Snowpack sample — Loveland Pass, Silver Plume, Colorado, USA (2/11/26, 12:00 PM MST)
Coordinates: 39.663, -105.886
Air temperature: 35 °F
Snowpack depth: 82 cm
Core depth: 40 cm
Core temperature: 23 °F
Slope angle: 13°, slope face: 12°
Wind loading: high
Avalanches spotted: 1
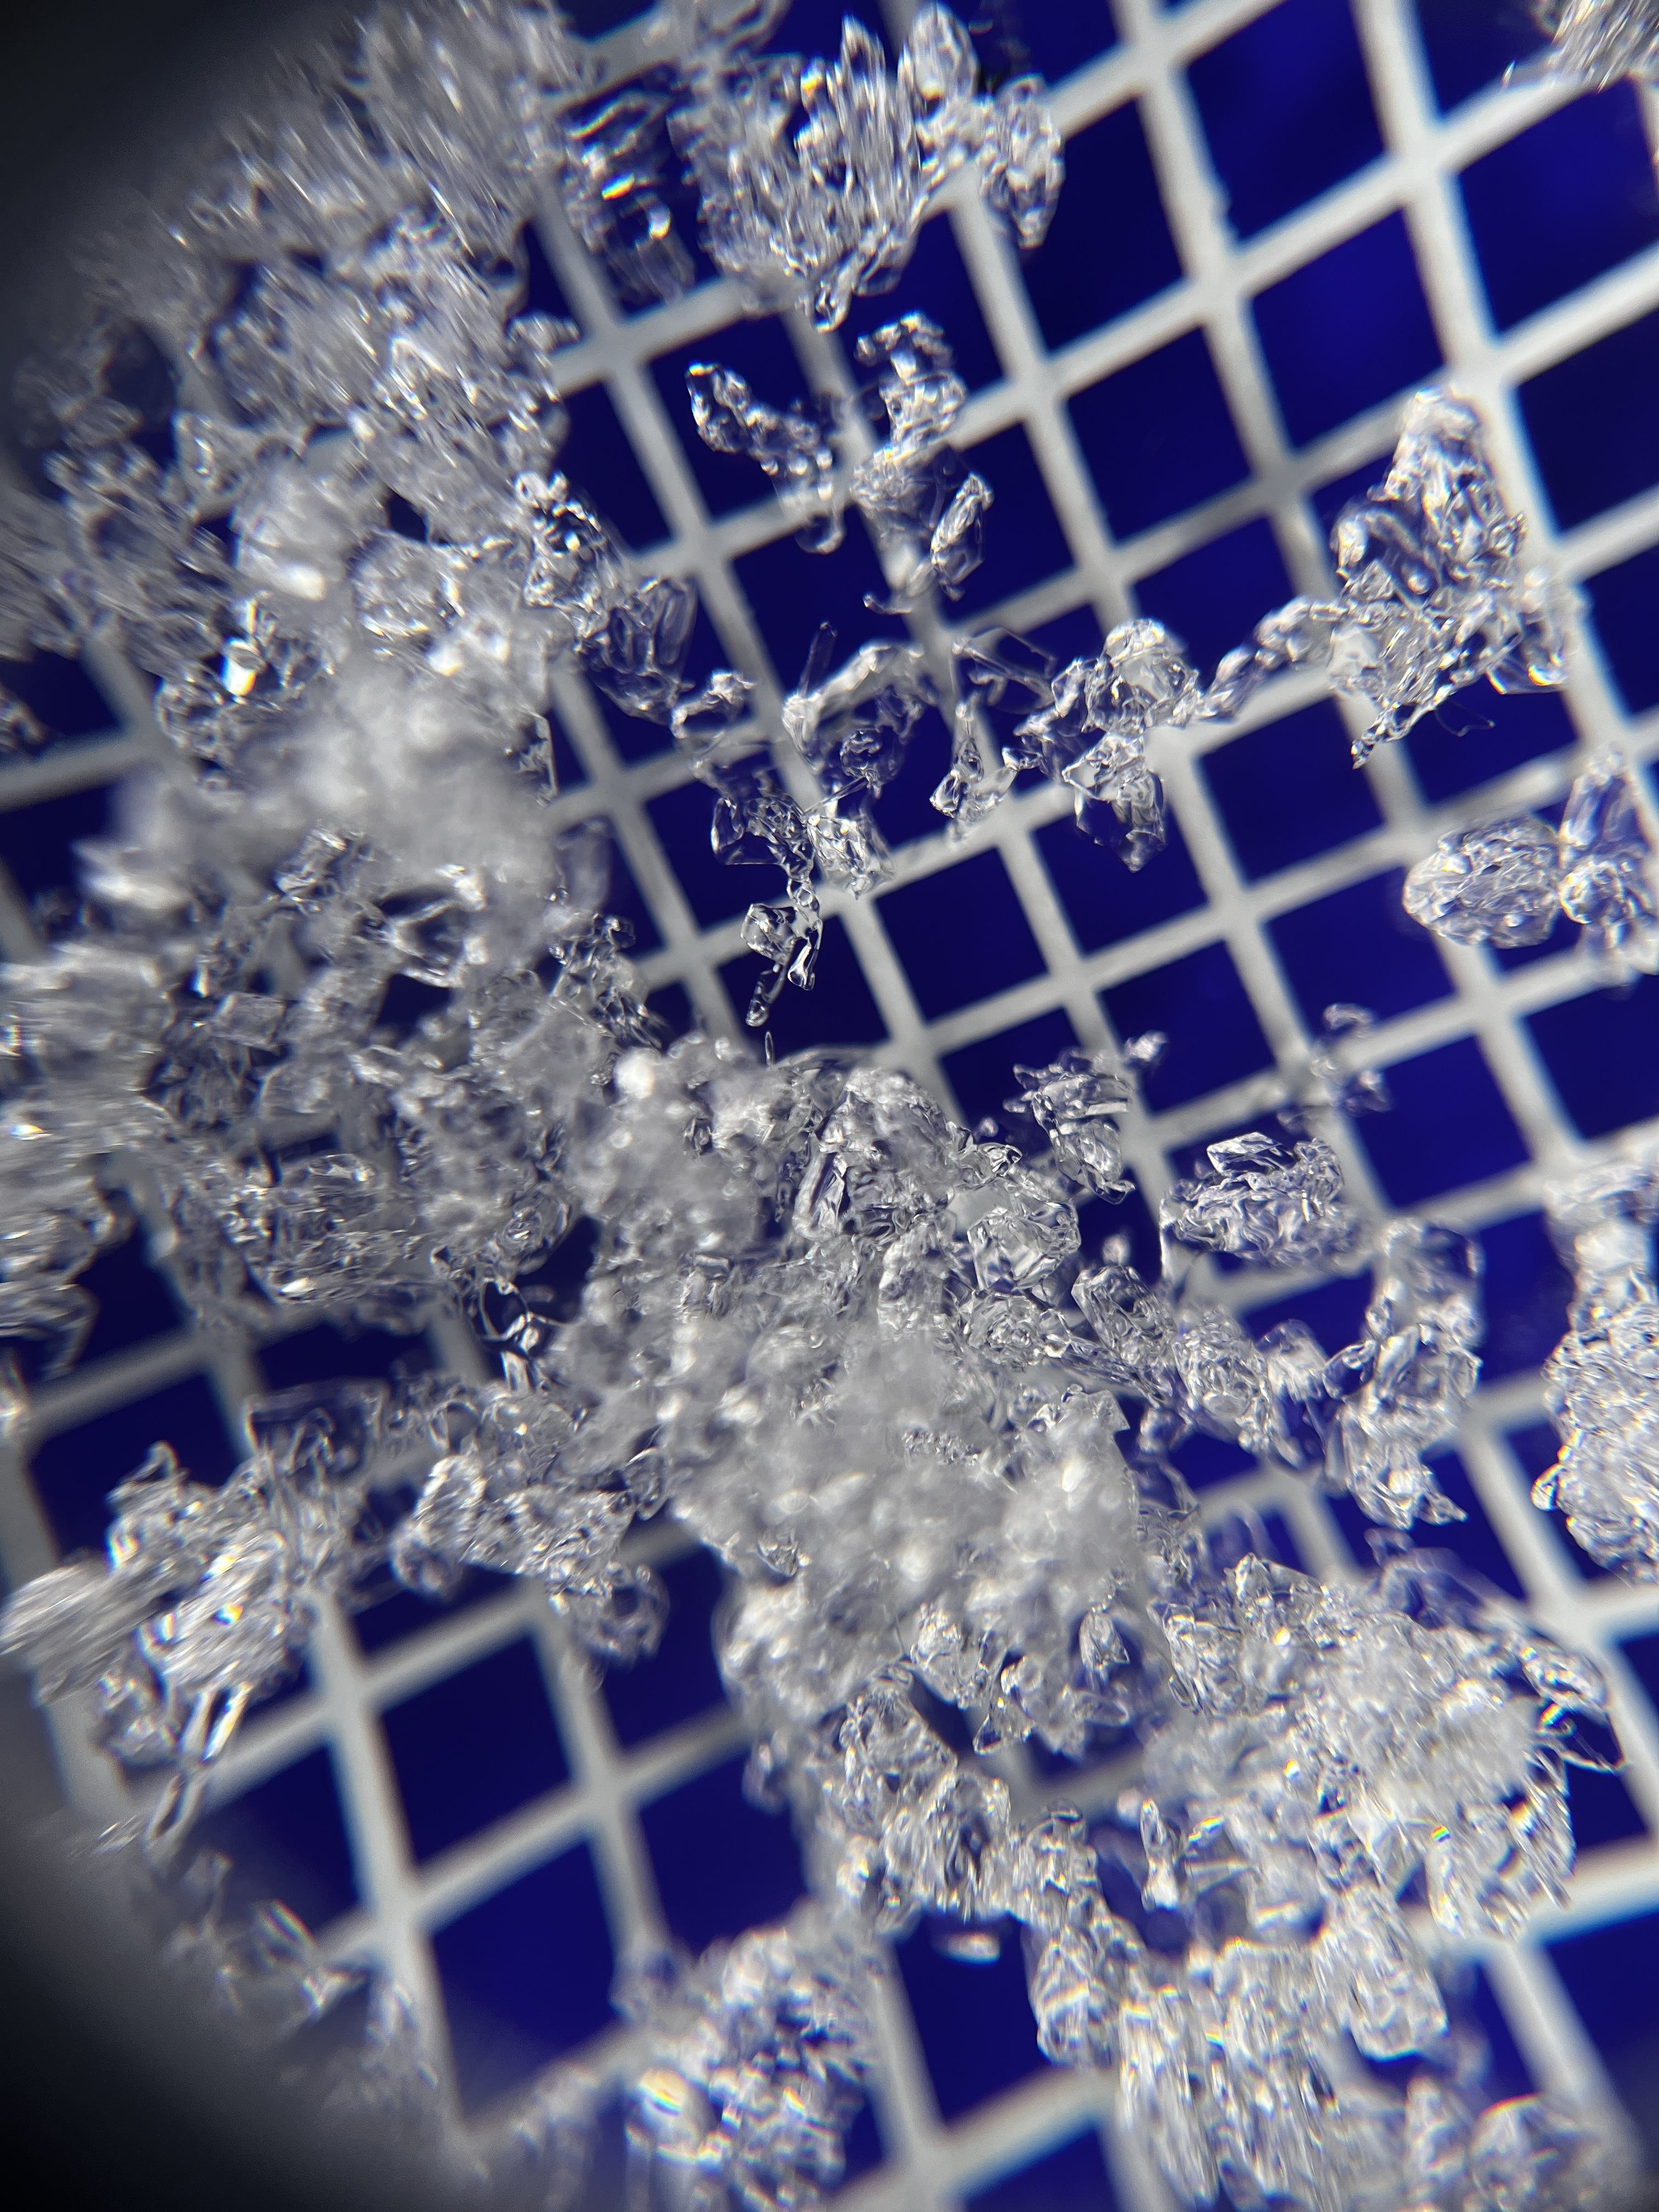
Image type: magnified_profile
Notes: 1 small avalanche spotted on the north side of the bowl, lots of wind loading